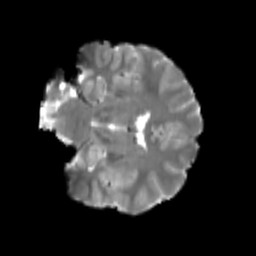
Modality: T2w
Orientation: coronal
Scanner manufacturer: siemens
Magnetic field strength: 3 T
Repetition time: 4 s
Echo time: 0.0594 s